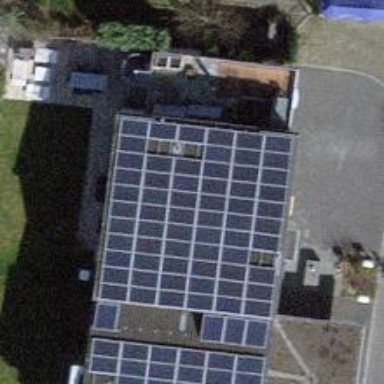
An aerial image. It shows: Solar power generator.